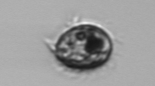
Label: Pleuronema